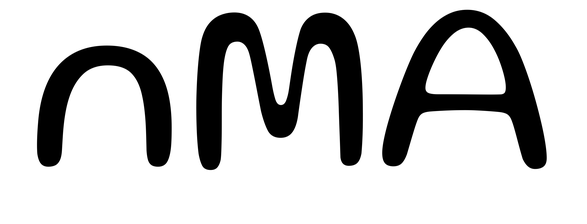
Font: Gluten_Light